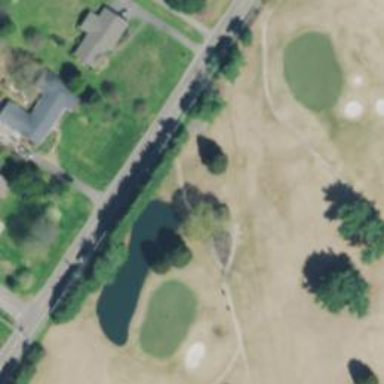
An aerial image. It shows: Service road designated as golf cart path.